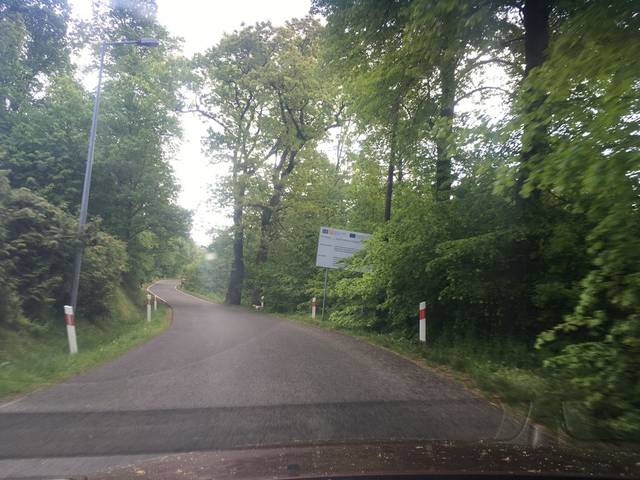
Region: Germany
Coordinates: 51.06, 15.175